You are looking at raw rotor-rig vibration samples arranged as a grayscale image. Diagnose the rotating machine from this image, choosing from: normal, misalignment, unbalance, looseness.
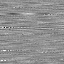
Answer: normal